I will show an image sequence of human cooking. I have annotated the images with numbered circles. Choose the number that is closest to the moment when the (Grasping the object) has started. You are a five-time world champion in this game. Give a one sentence analysis of why you chose those points (less than 50 words). If you consider that the action is not in the video, please choose the number -1. Provide your answer at the end in a json file of this format: {"points": []}
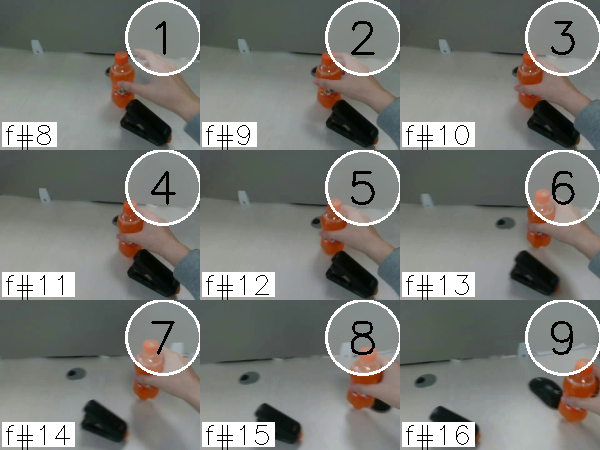
Frame 3 shows the clearest moment of hand-object contact.
{"points": [3]}